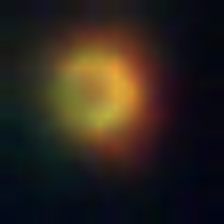
Taxon: NanoPlankton
Group: Other